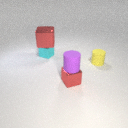
small cyan metal cube to the left of small yellow rubber cylinder